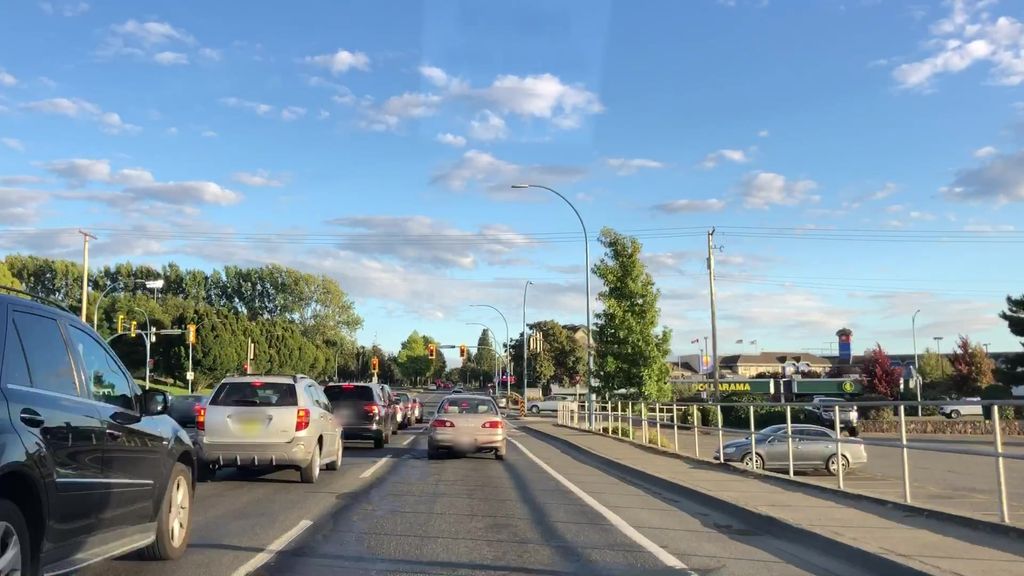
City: victoria